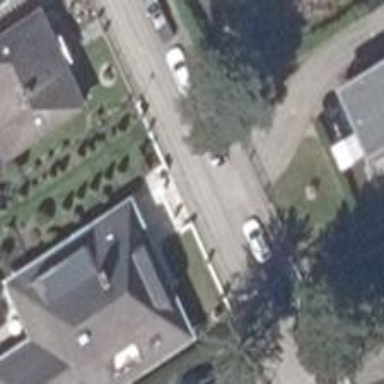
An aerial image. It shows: Residential road with concrete surface and sidewalks on both sides. There is parallel on-street parking on the right lane.